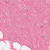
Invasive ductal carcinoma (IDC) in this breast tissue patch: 0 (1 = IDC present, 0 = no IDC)